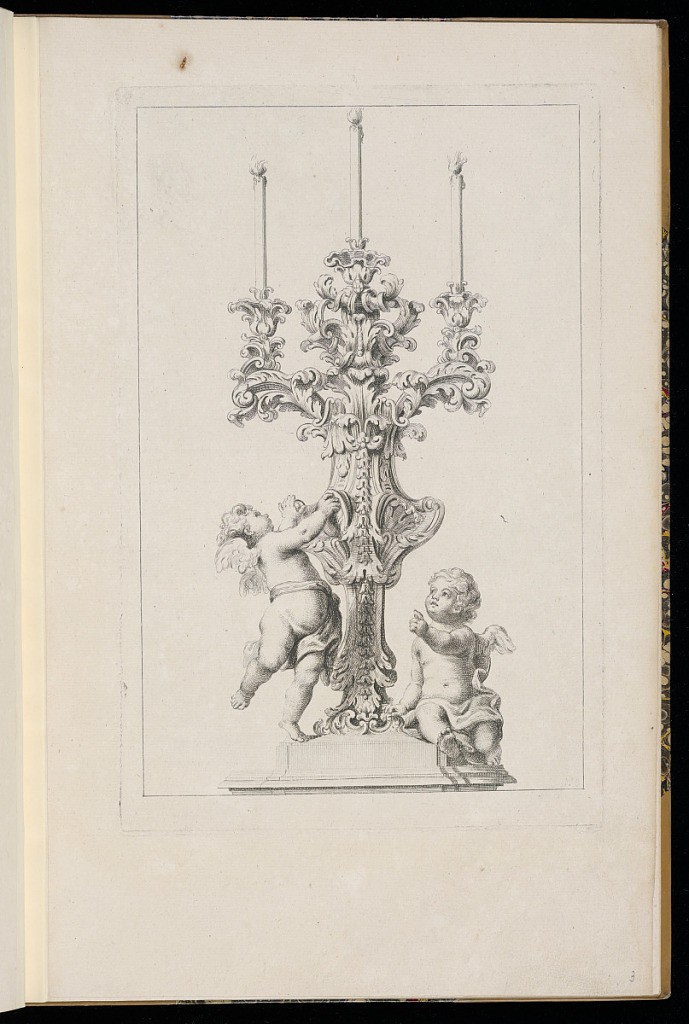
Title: Design for a Candelabra
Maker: Thomas Germain, French, 1673 – 1748
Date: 1748
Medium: Etching on paper
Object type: Print
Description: Design for an ornate candelabra flanked by two putti (children) at the base. The candelabra is decorated with fleurons, c-scrolls, scrolling leaves and acanthus leaves, rosettes, and shell motifs.